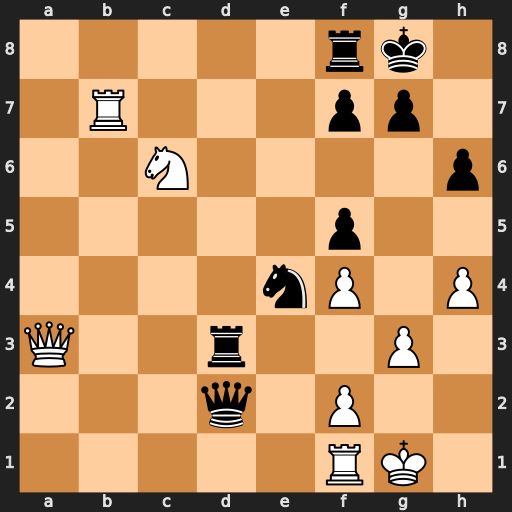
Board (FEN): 5rk1/1R3pp1/2N4p/5p2/4nP1P/Q2r2P1/3q1P2/5RK1
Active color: w
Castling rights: -
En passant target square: -
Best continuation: Qxf8+ Kxf8 Rb8+ Rd8 Rxd8+ Qxd8 Nxd8